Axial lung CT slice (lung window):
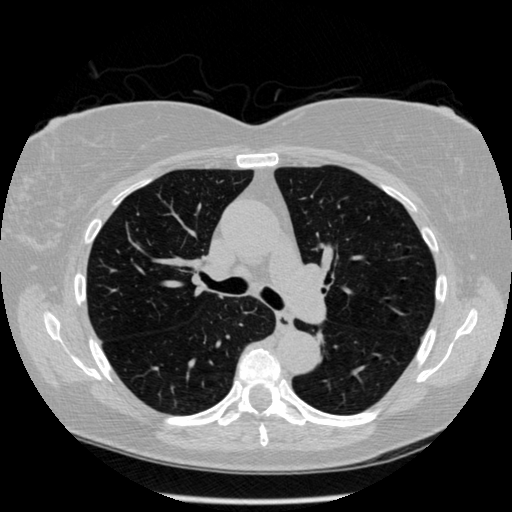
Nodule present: no